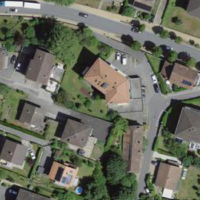
EUNIS habitat code: 55
Species observed at this site:
Asplenium ruta-muraria